Interaction volume radius: 10 \u00c5
Interaction volume height: 20 \u00c5
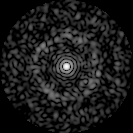
Disorder parameter: 0.8501